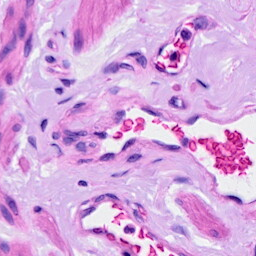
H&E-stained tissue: Ovarian